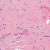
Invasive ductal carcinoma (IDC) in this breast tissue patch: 0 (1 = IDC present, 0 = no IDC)